Question: I'm attempting to integrate FontAwesome like so:
'''
.accordion:after {
content: "
0d7";
color: #9E3E39;
font-weight: bold;
float: right;
font-size: 15px;
margin-left: 5px;
margin-top: -80px;
font-family: FontAwesome;
}
'''
and the end result is this:

'&#092;f0d7'
This is the script we're using for FA:
'''
<script defer src="https://use.fontawesome.com/releases/v5.0.6/js/all.js"></script>
'''
This is in a invisionfree based forum, using the bbcode [dohtml] to activate html coding.
What am I doing wrong? I feel like in theory it should be all good?
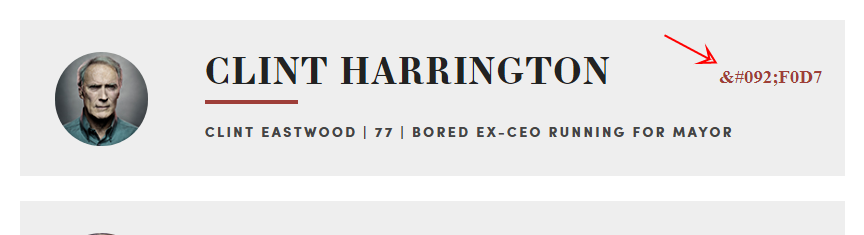
Answer: While the JavaScript version of FontAwesome supports pseudo-classes, they're <URL>:
<URL>
As such, you should either use the CSS version:
'''
.accordion:after {
content: "
0d7";
color: #9E3E39;
font-weight: bold;
float: right;
font-size: 15px;
/*margin-left: 5px;*/
/*margin-top: -80px;*/
font-family: FontAwesome;
}
'''
'''
<link href="https://maxcdn.bootstrapcdn.com/font-awesome/4.7.0/css/font-awesome.min.css" rel="stylesheet"/>
<div class="accordion">Accordion</div>
'''
Or better yet, make use of the '<i>' tags (considering it as an 'svg' target for additional styling):
'''
.accordion svg {
color: #9E3E39;
font-weight: bold;
float: right;
font-size: 15px;
font-family: FontAwesome;
}
'''
'''
<script defer src="https://use.fontawesome.com/releases/v5.0.6/js/all.js"></script>
<div class="accordion">Accordion <i class="fas fa-caret-down"></i></div>
'''